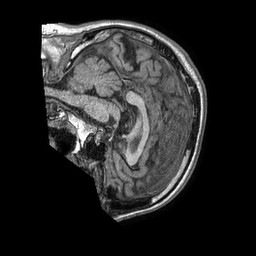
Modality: T1w
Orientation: sagittal
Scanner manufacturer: philips
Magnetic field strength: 1.5 T
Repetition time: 0.00763 s
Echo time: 0.003469 s